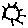
Label: sun